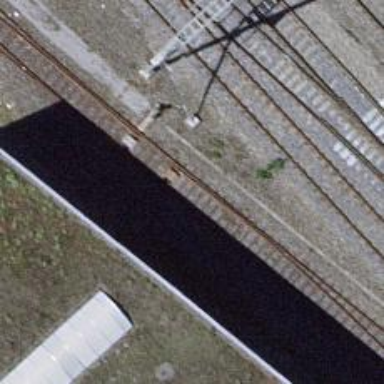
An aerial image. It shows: Siding railway track with one rail.